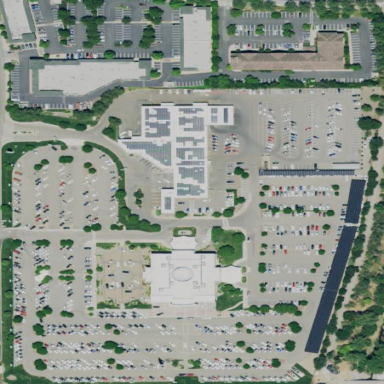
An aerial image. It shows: Retail area.